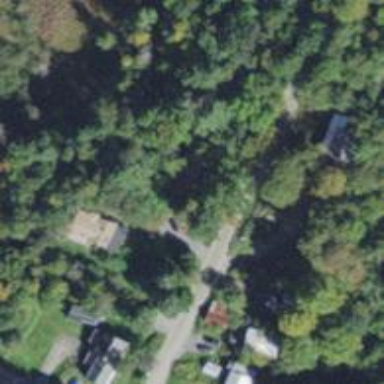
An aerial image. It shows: Driveway.